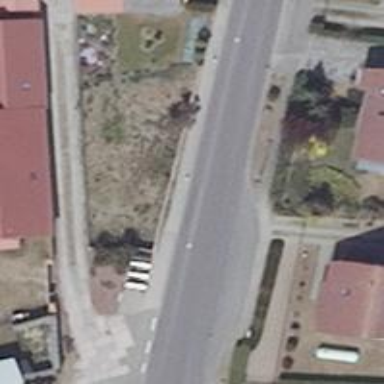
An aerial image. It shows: Secondary road with asphalt surface.